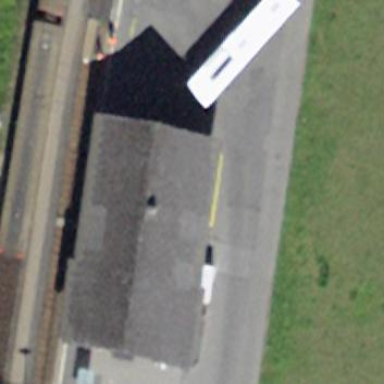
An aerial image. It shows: Train station building with gabled roof.